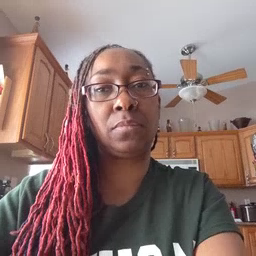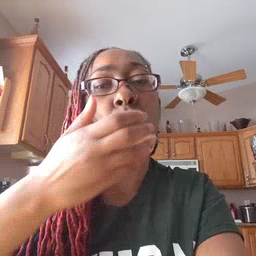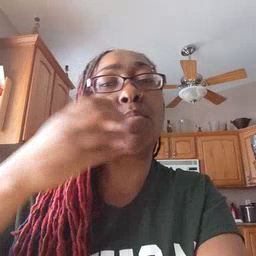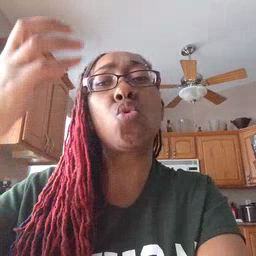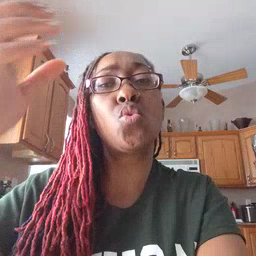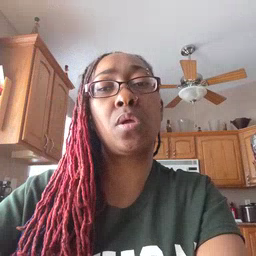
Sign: balloon